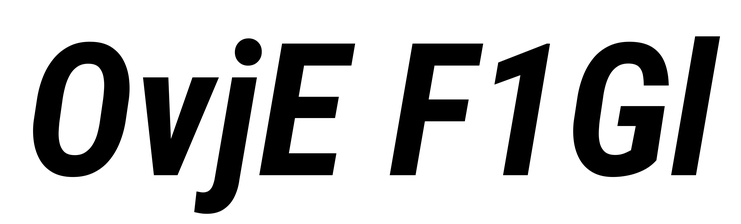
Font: Roboto-Italic_Condensed_Bold_Italic